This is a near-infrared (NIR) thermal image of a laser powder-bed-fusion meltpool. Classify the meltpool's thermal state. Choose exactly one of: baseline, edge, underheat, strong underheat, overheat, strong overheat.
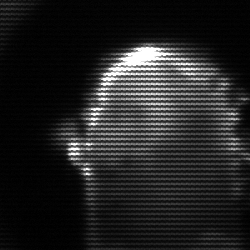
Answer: baseline